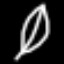
Label: leaf